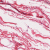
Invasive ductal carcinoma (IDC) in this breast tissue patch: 0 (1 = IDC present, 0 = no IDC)